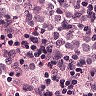
Metastatic tissue present: yes